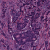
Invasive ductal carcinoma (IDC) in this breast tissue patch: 1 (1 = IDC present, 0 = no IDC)